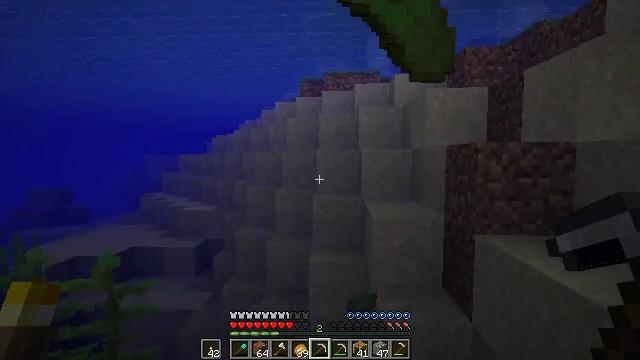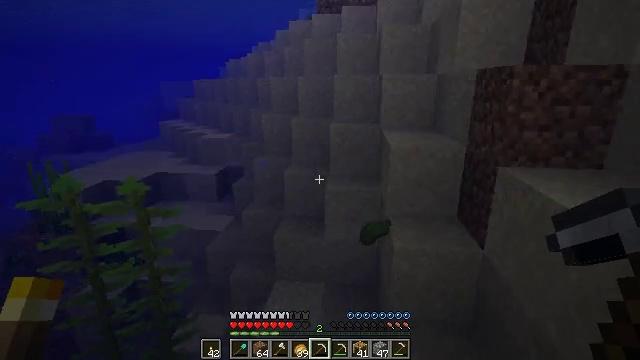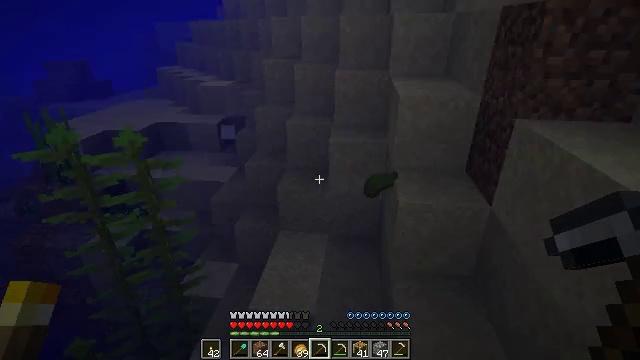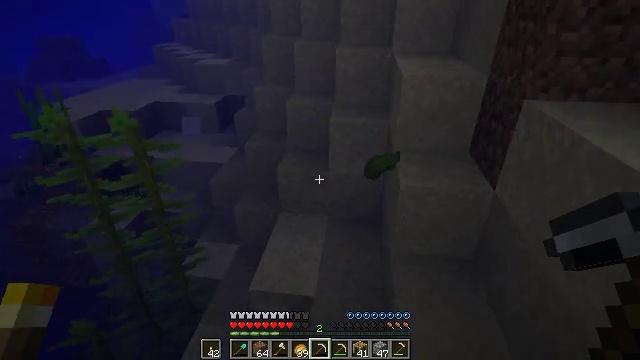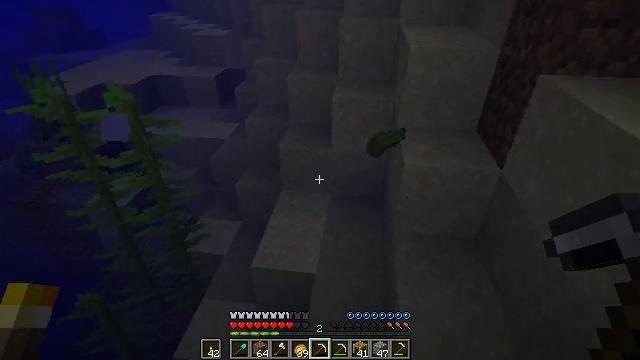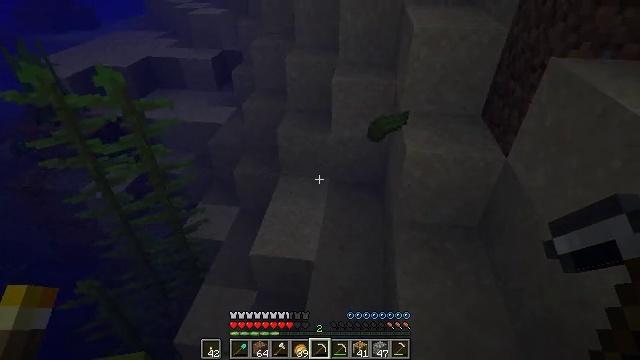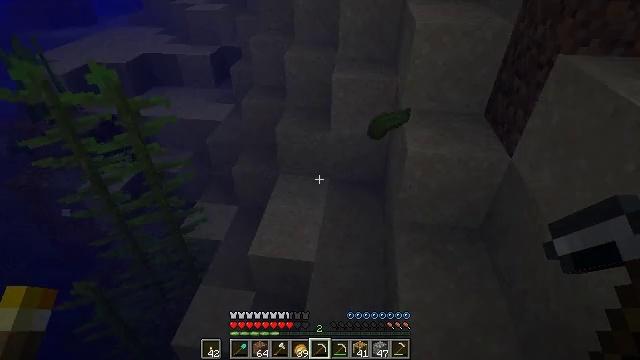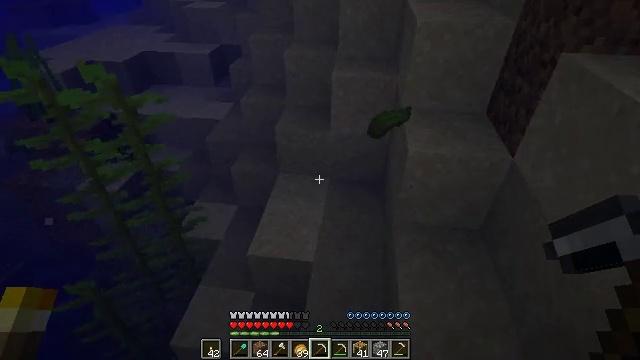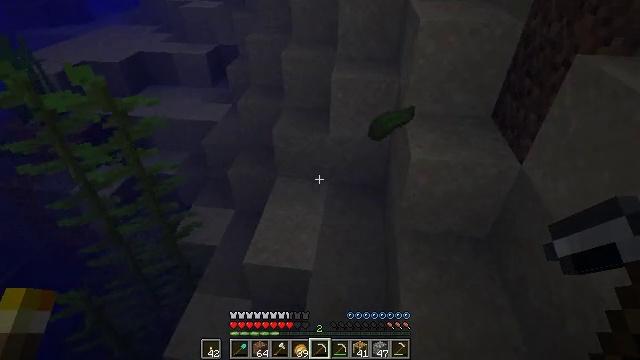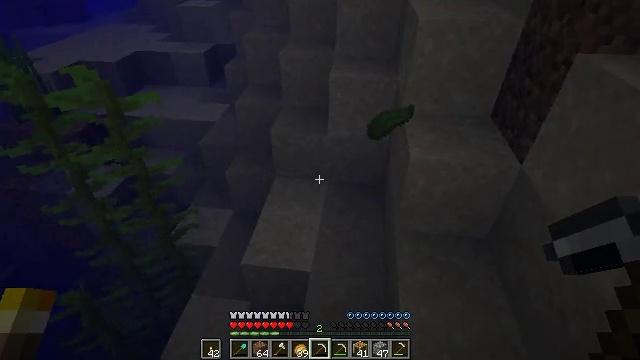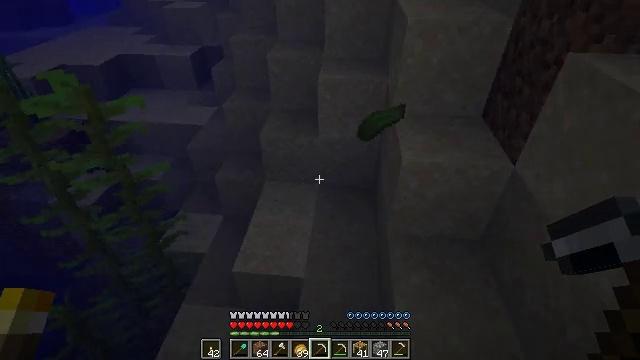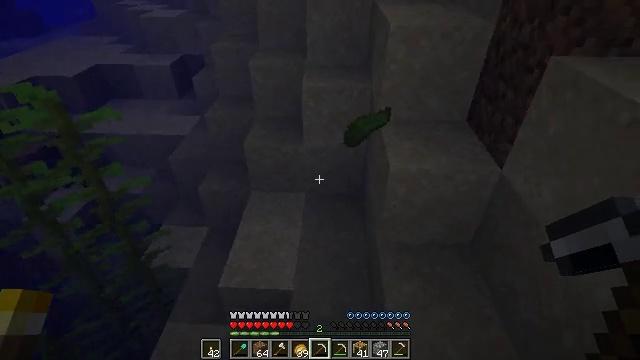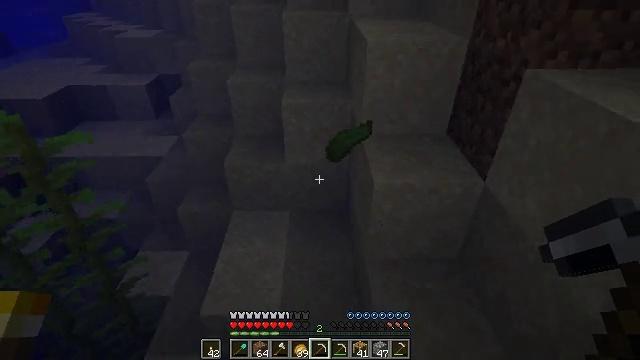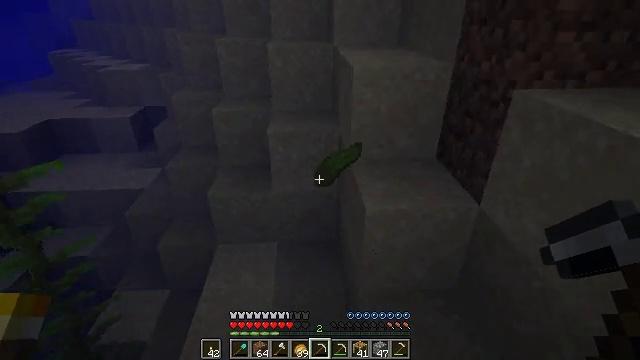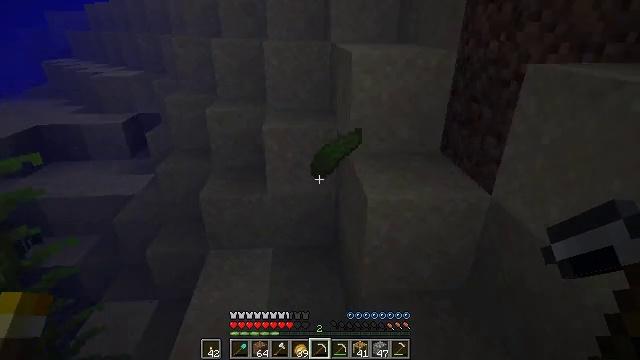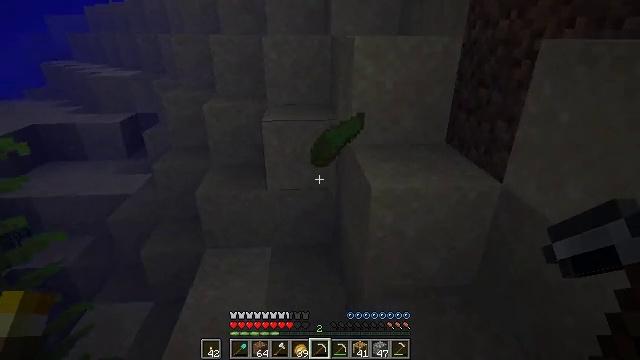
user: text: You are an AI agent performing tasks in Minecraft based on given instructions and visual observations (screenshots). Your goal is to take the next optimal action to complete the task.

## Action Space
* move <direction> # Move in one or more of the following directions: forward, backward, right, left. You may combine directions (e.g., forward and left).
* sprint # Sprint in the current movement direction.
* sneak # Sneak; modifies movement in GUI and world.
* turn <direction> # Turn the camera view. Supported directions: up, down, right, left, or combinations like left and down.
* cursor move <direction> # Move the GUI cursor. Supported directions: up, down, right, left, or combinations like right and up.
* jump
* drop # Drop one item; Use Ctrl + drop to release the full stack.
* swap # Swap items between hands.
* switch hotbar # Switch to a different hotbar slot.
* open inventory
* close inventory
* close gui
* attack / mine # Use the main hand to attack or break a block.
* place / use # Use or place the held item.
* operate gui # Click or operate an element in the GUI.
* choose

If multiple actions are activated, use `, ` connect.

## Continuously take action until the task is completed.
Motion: motion action
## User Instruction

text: Break the kelp plant in the ocean.
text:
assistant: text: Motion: move forward, turn left and down
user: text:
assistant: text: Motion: move forward, turn down
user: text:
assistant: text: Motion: move forward, turn down
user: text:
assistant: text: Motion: move forward, turn down
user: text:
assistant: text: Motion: move forward, turn down
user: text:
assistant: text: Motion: move forward
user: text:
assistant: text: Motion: move forward
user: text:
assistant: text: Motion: move forward
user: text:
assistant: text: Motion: move forward
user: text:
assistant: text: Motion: move forward, turn right
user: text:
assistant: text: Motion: move forward, turn right and up
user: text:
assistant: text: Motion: move forward, sneak, turn right and up
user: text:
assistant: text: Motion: move forward, sneak, turn right and up
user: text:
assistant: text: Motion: move forward, sneak, turn up
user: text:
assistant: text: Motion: move forward, sneak, turn up
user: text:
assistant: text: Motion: move forward, turn up
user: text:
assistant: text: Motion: move forward, turn up
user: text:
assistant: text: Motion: move forward, turn up
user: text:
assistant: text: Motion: move forward, turn up
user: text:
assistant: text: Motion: move forward, turn left and up
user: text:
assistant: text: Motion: move forward, turn left and up
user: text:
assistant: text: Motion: move forward, turn left and up
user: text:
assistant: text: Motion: move forward, turn left
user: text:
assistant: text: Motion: move forward, turn left and down
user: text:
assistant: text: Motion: move forward, turn left and down
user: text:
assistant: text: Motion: move forward, turn left and down
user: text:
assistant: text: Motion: move forward, turn left
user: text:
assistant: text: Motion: move forward, turn left
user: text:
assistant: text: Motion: move forward, turn left
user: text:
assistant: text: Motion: move forward